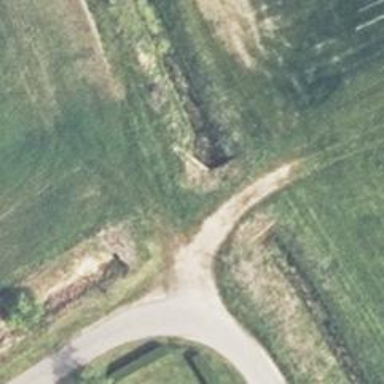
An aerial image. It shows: Culvert tunnel.